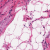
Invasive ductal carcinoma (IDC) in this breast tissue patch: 0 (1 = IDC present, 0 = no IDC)